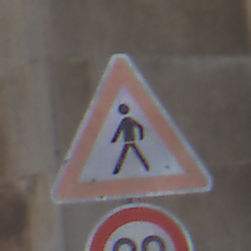
Verkehrszeichen: FussgaengerRechts
Zusatzzeichen unten: Geschwindigkeit80
Umgebung: Outdoor, Urban
Tageszeit: Midday
Wetter: Overcast
Licht: Natural
Jahreszeit: NotSpecified
Kontrast: LowContrast